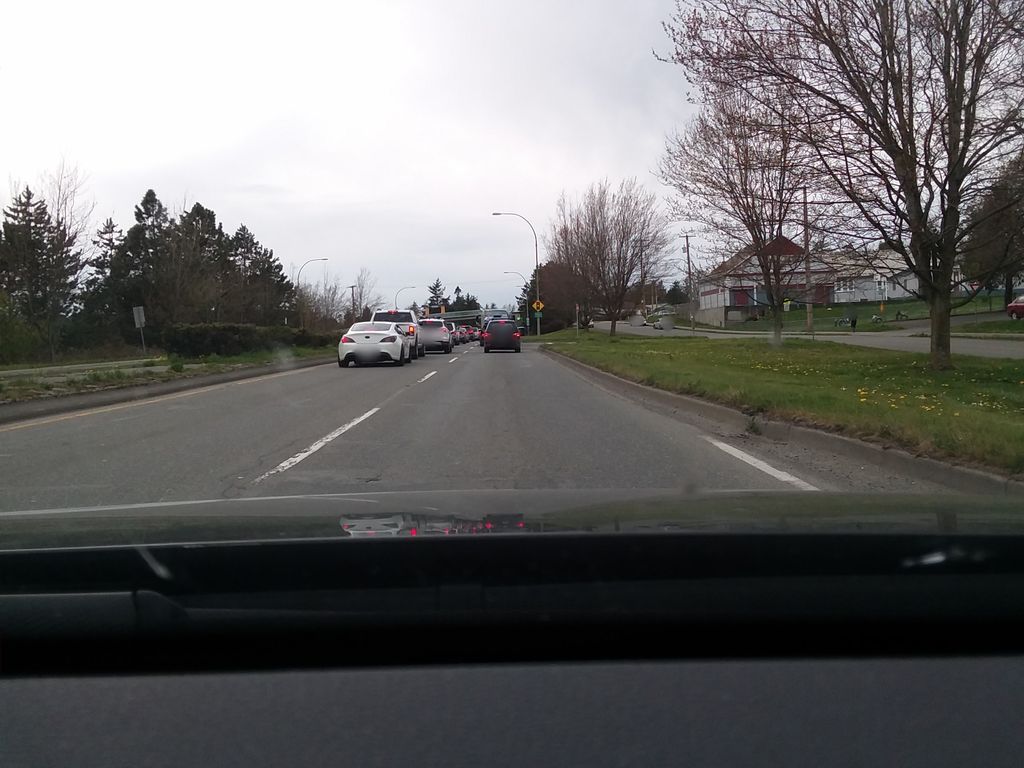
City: victoria